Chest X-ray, PA view. Patient: 51 years old, sex F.
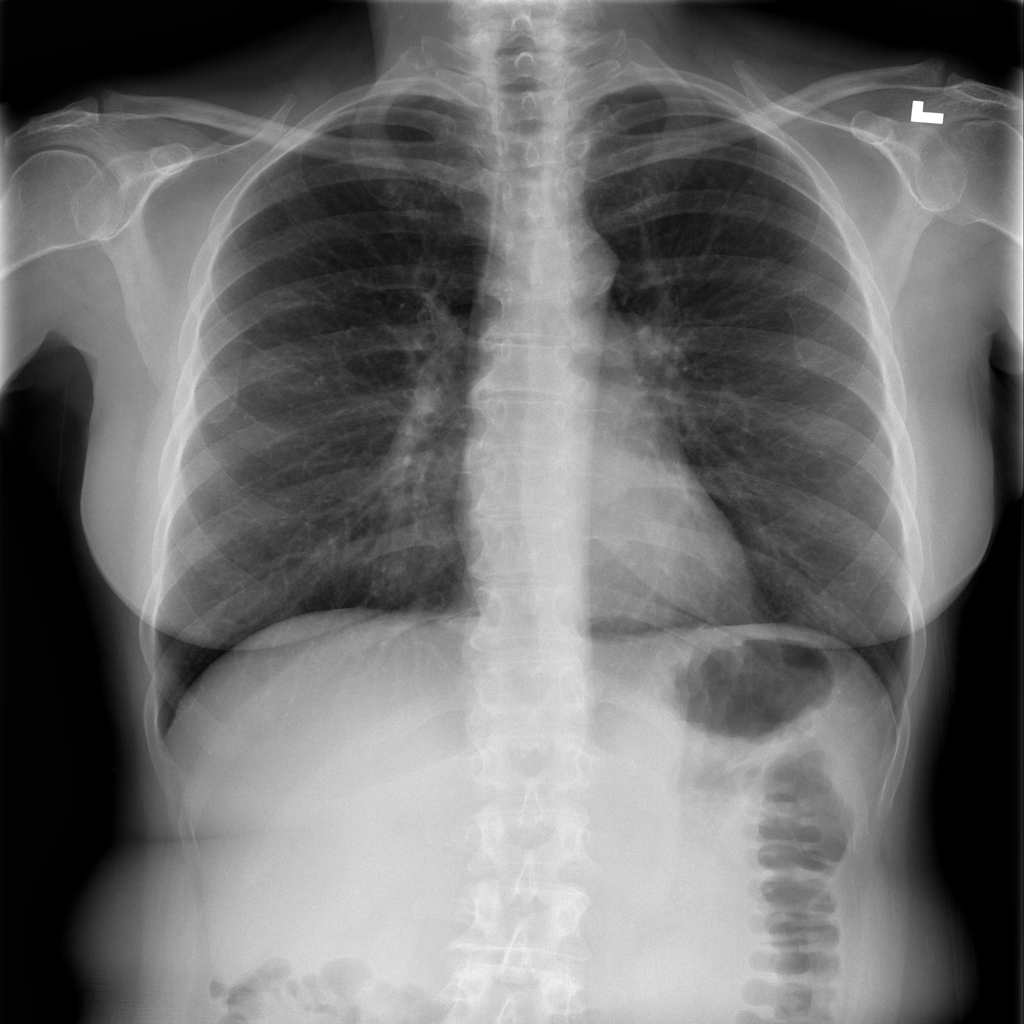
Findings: No Finding